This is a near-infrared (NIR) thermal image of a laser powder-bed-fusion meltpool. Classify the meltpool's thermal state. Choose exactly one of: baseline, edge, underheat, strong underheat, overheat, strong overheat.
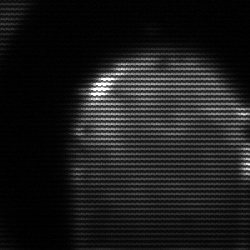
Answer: edge